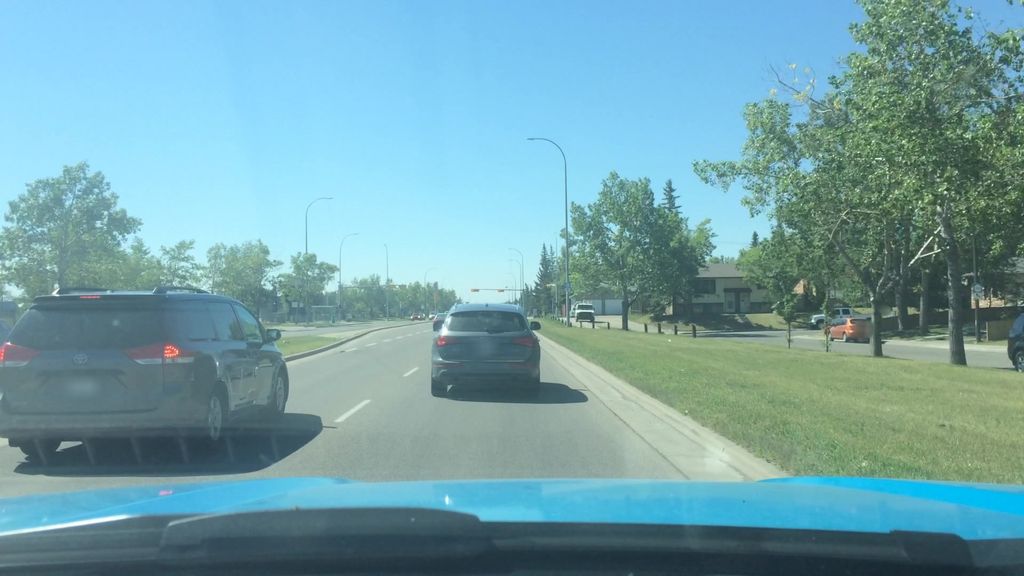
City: calgary